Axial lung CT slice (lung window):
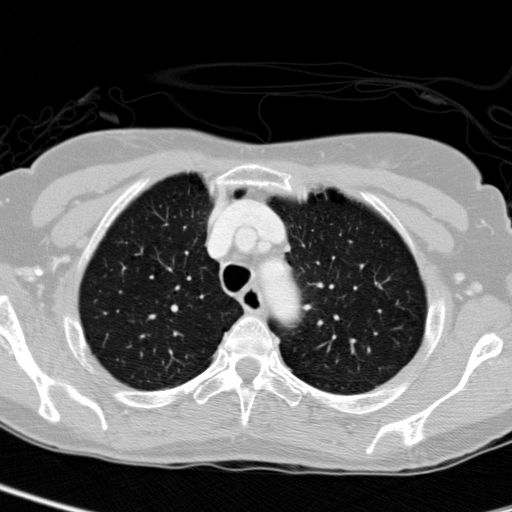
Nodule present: no